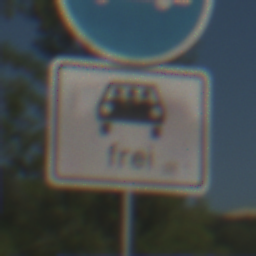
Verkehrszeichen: MehrfachbesetzePersonenkraftwagenFrei
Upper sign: Busssonderstreifen
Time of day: MorningAfternoon
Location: Outdoor (Nature)
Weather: Clear
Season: NotSpecified
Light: Natural